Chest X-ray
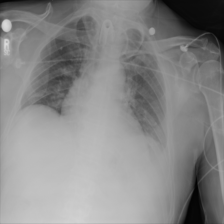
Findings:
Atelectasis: negative
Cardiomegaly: negative
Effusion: negative
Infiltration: negative
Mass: negative
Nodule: negative
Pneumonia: negative
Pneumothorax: negative
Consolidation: negative
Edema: negative
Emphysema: negative
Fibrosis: negative
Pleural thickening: negative
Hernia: negative